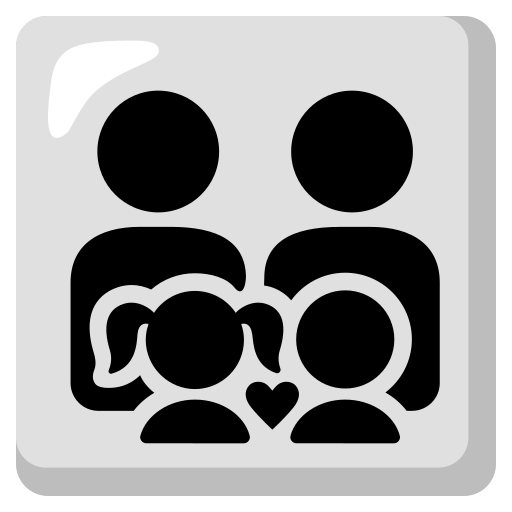
Emoji: 👨‍👨‍👧‍👦